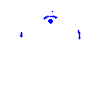
Particle: pion